Question: There's a colored bar at the top of the Intellij IDEA editor, which shows the div structure. Does anyone know how to hide that? Because everytime I move the cursor to the editor tabs, I cross over the bar which makes the editor blink. (Maybe a better way is to keep the bar, but turn off the blinking when the cursor moves across the bar. Is it possible to do that?)

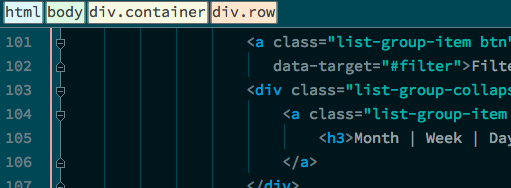
Answer: You can disable it by unchecking in .